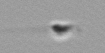
Label: flagellate_morphotype3